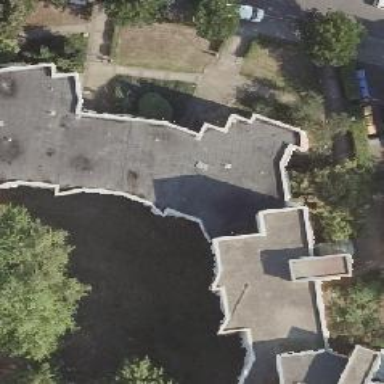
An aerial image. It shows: Apartment building with flat roof.